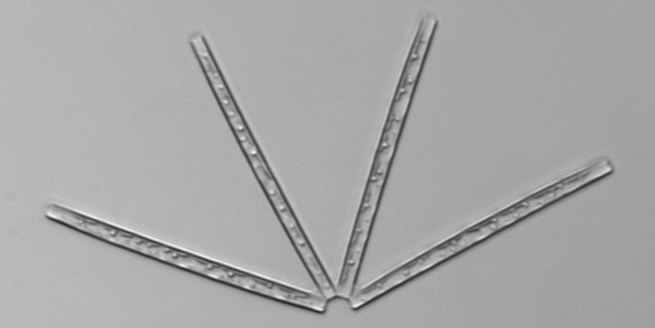
Label: Thalassionema